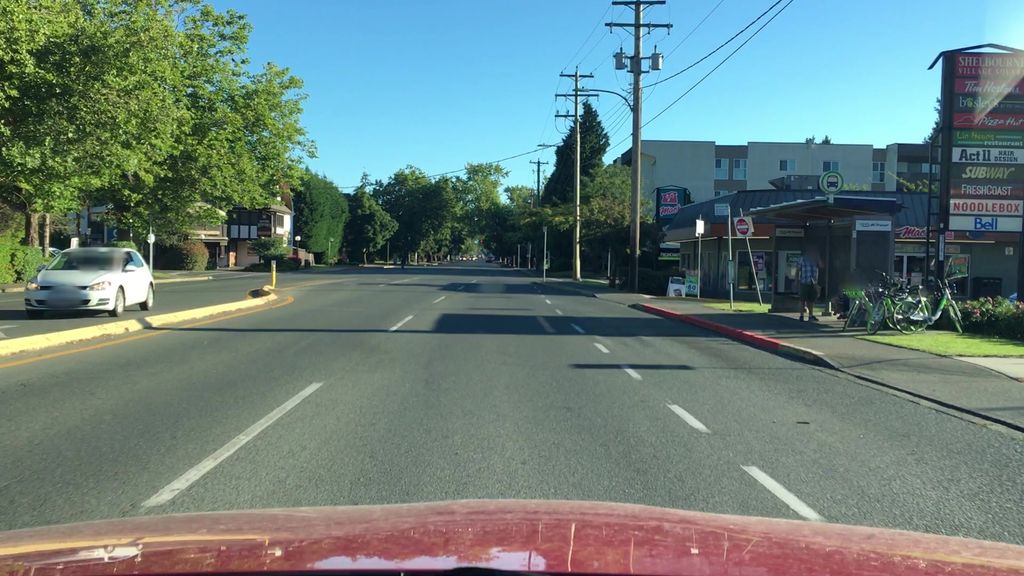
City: victoria